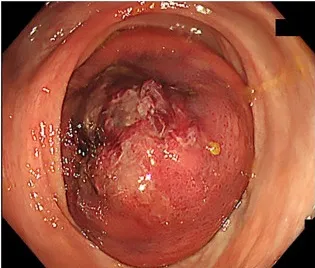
Total colonoscopy. (A,B) The intussusception was gradually reduced with endoscopic insufflation.
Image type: endoscopy (gi_endoscopy)